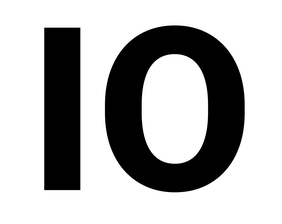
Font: Roboto_ExtraBold